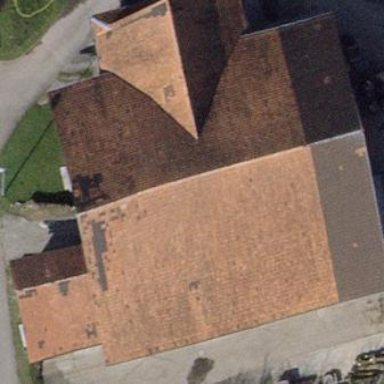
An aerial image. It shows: Farm auxiliary building.